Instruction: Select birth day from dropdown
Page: traveler
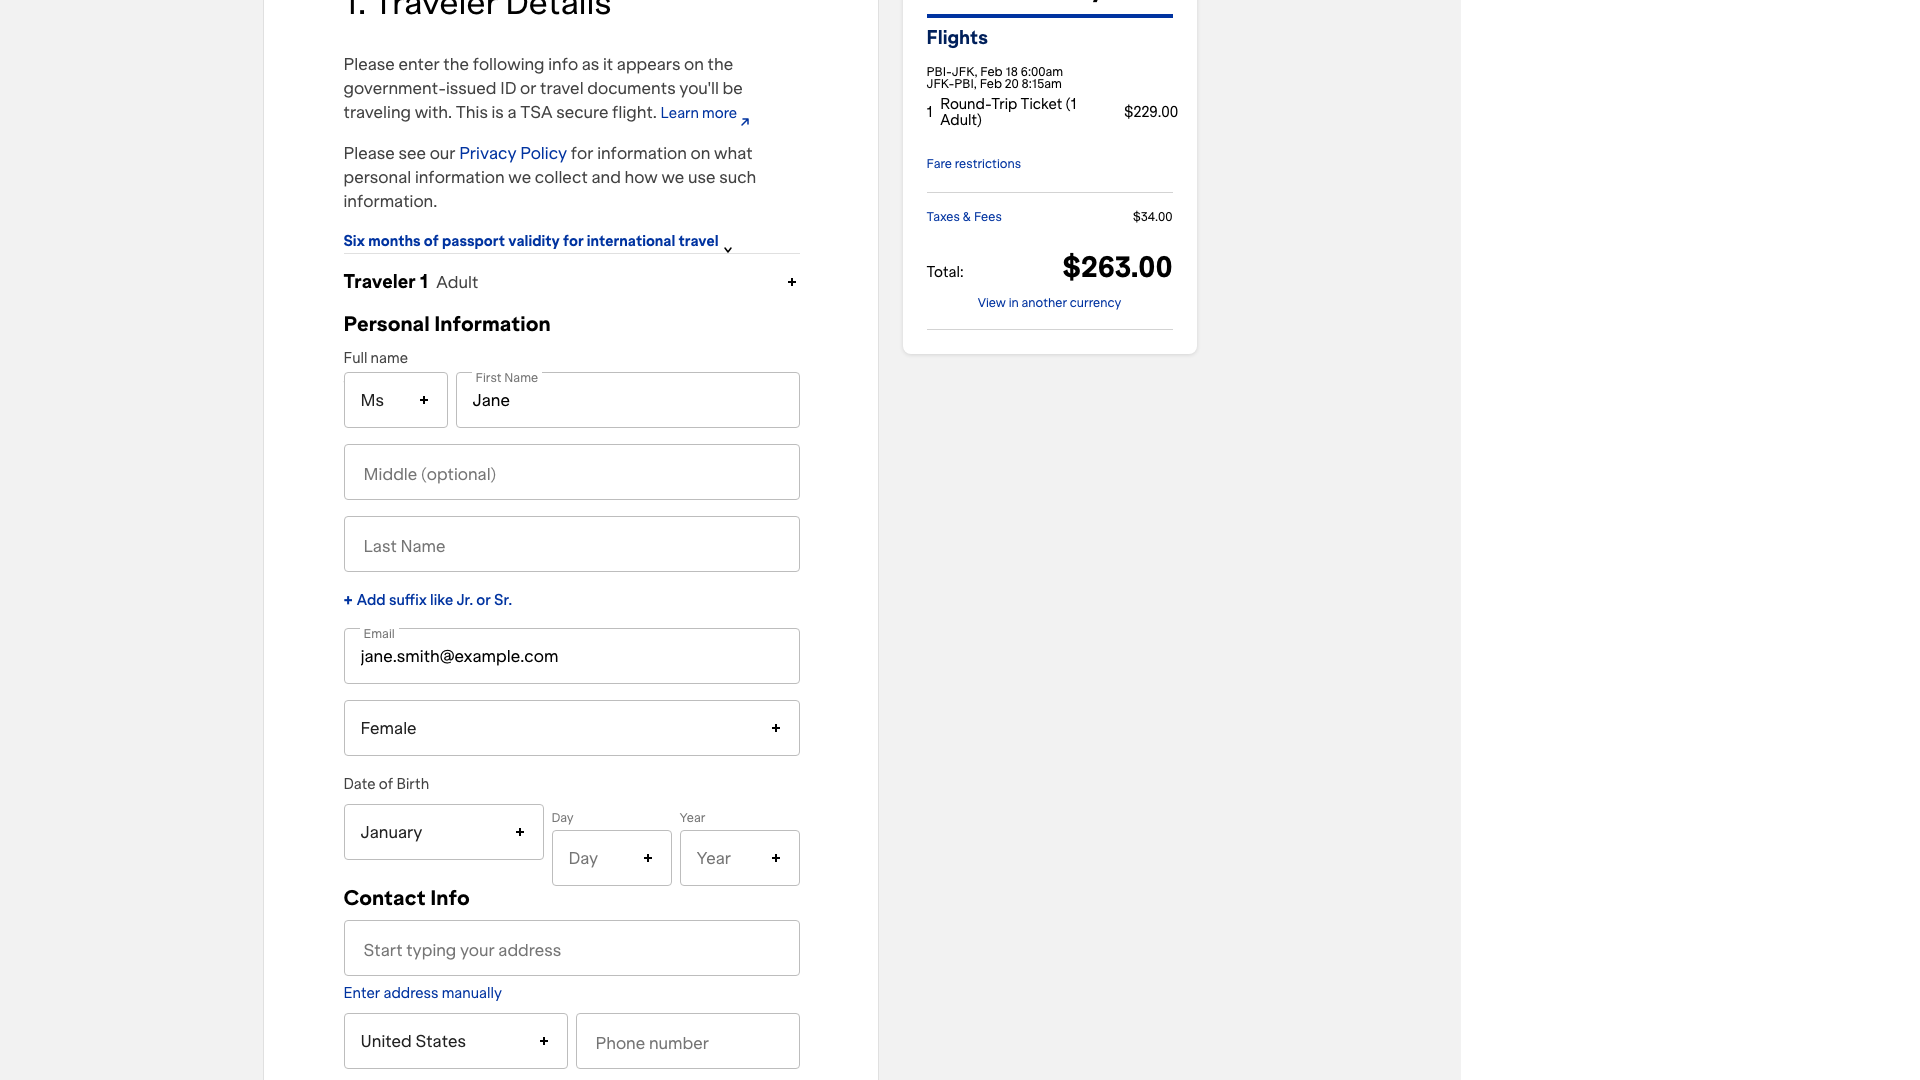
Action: click